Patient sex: M
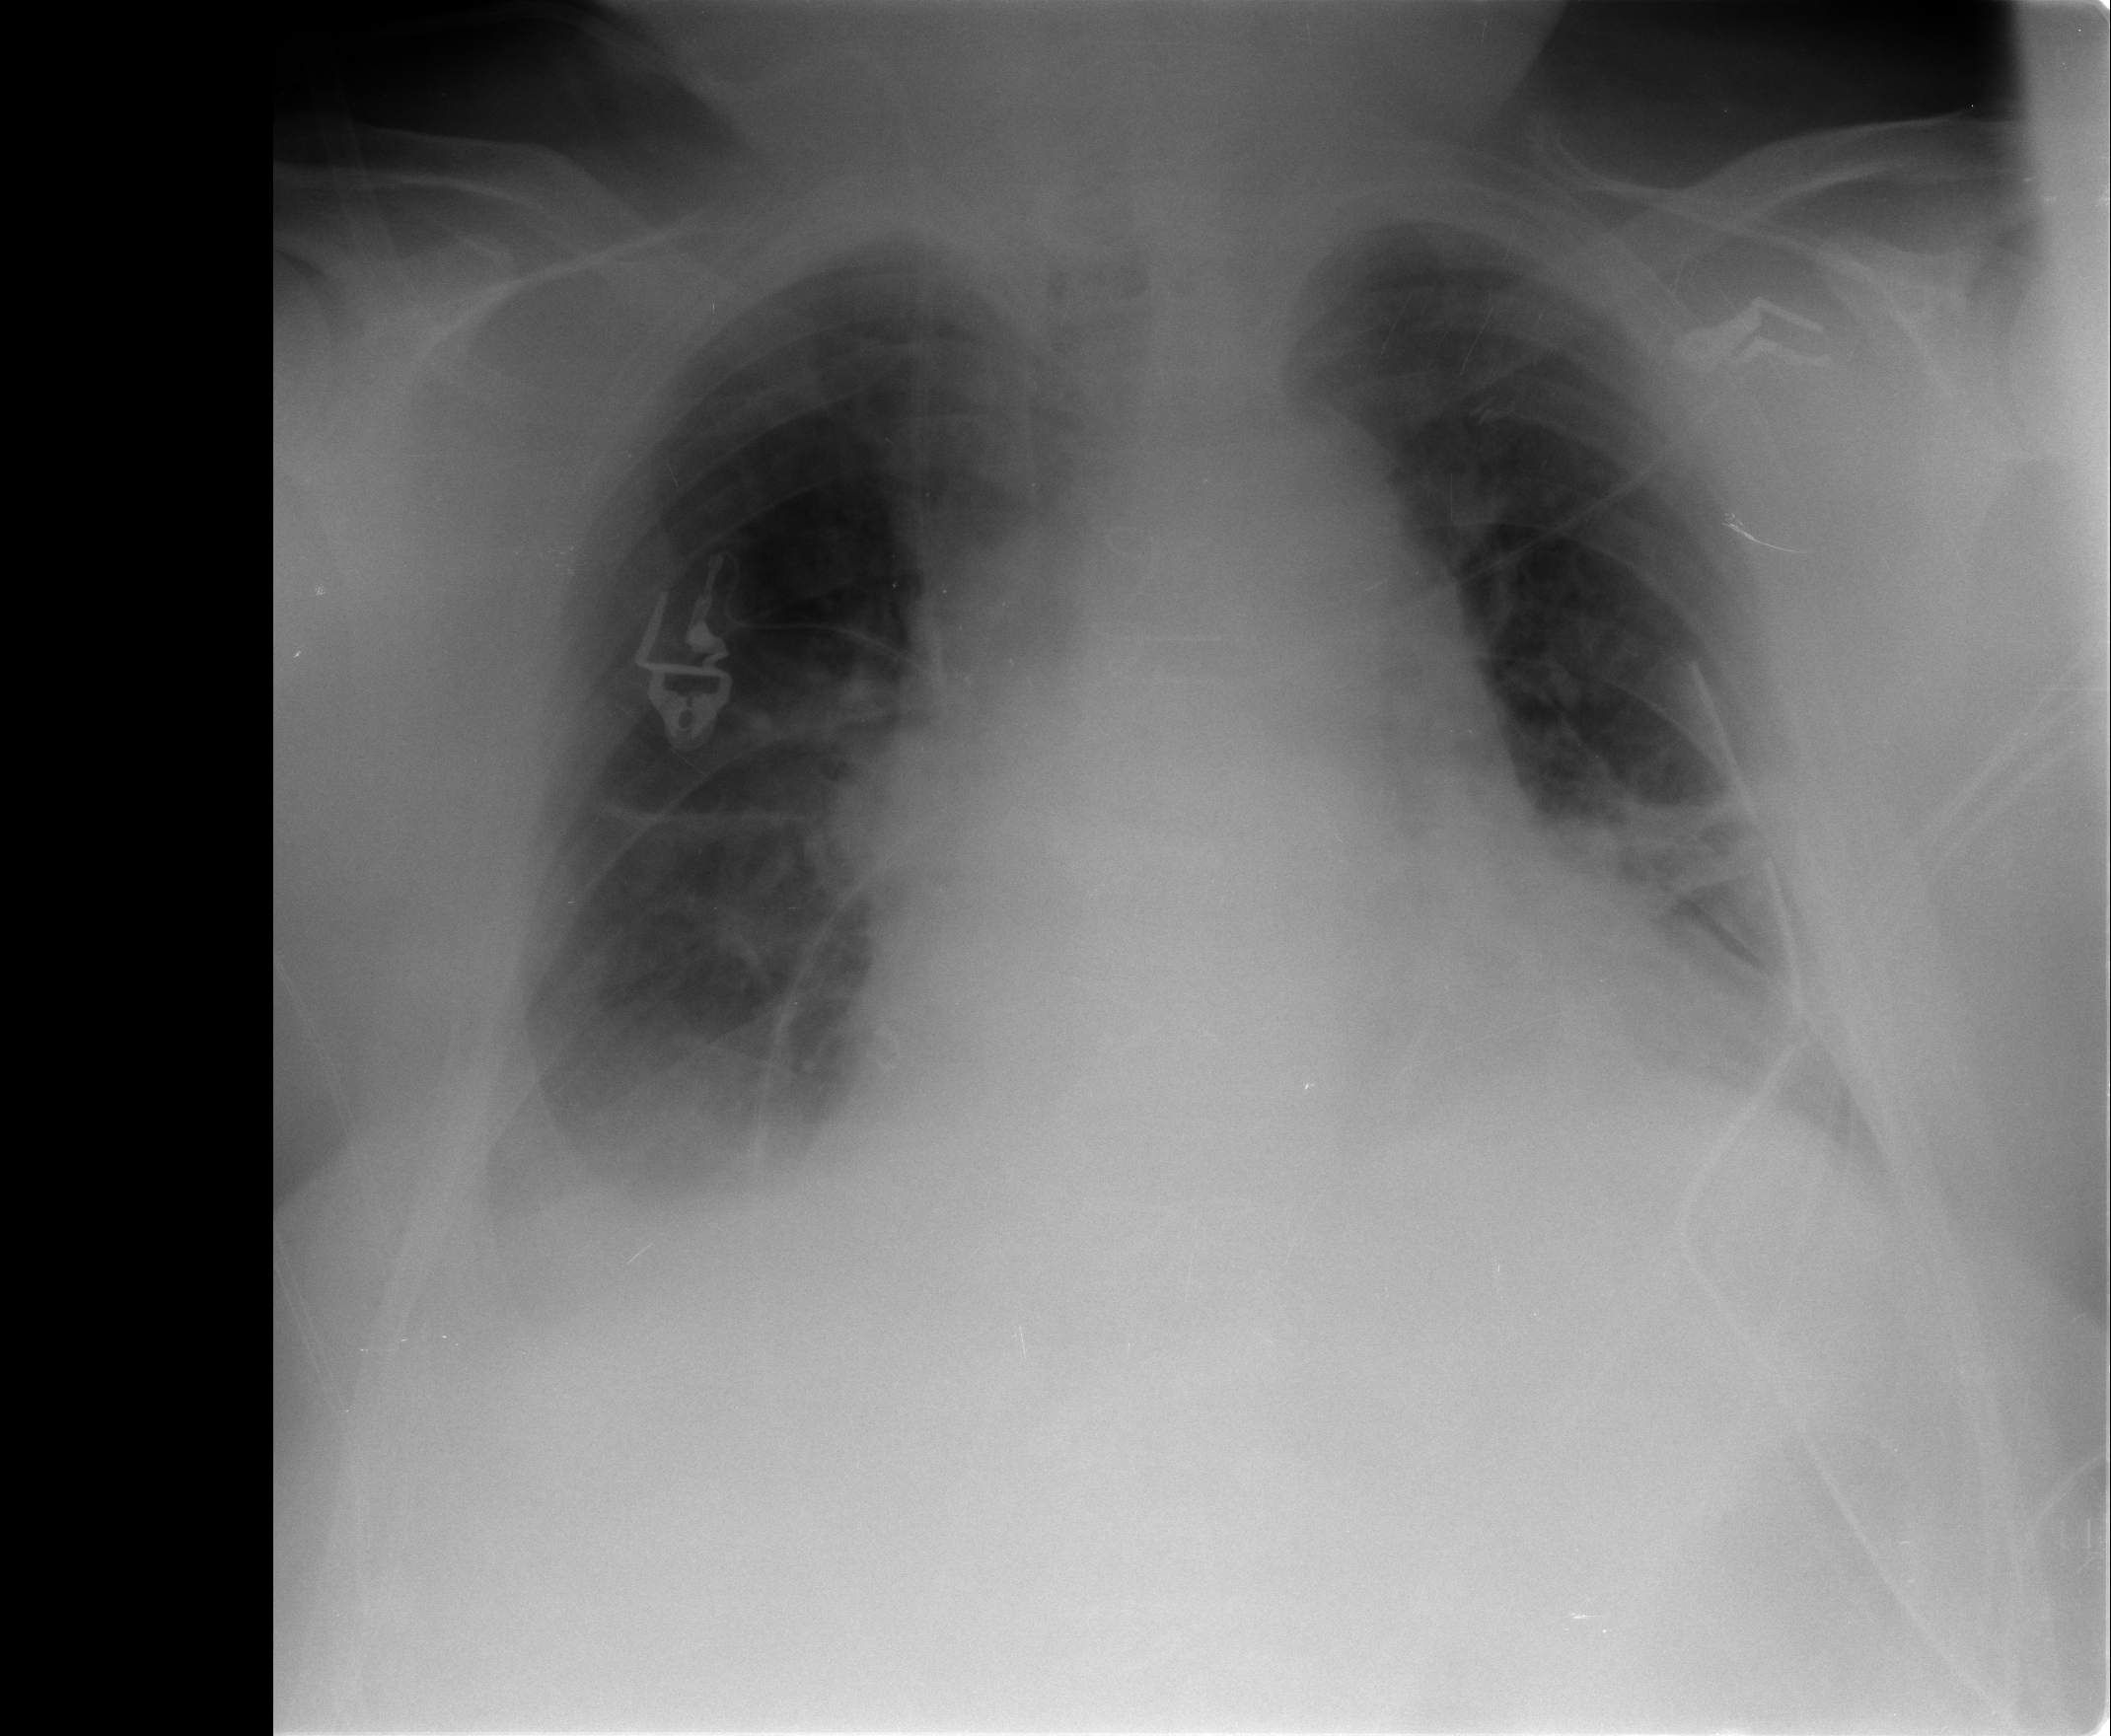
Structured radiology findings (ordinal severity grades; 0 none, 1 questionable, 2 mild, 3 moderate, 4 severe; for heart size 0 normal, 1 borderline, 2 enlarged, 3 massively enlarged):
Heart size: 2
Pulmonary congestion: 2
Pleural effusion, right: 2
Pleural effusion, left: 1
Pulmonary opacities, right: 0
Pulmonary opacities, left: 0
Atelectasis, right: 2
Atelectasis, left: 2